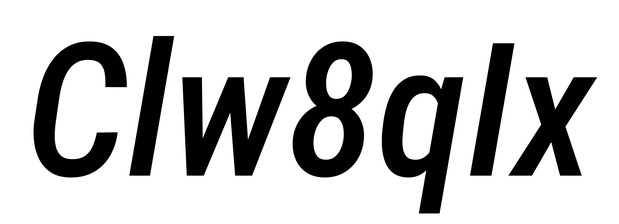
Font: Roboto-Italic_Condensed_Medium_Italic